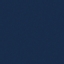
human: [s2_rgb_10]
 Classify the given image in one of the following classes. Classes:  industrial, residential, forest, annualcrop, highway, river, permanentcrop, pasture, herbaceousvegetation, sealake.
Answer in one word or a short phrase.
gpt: SeaLake